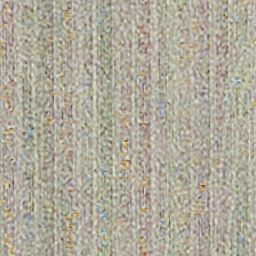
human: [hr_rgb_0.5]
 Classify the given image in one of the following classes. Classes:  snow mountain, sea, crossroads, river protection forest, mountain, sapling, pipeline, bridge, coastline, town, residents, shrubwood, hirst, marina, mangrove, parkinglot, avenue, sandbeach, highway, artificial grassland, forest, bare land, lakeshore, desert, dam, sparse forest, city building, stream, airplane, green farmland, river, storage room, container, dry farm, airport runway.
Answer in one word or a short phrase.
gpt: dry farm